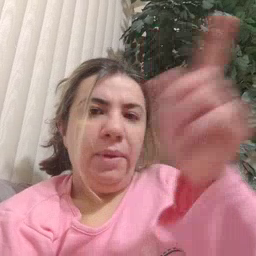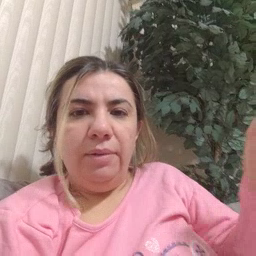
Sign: hesheit